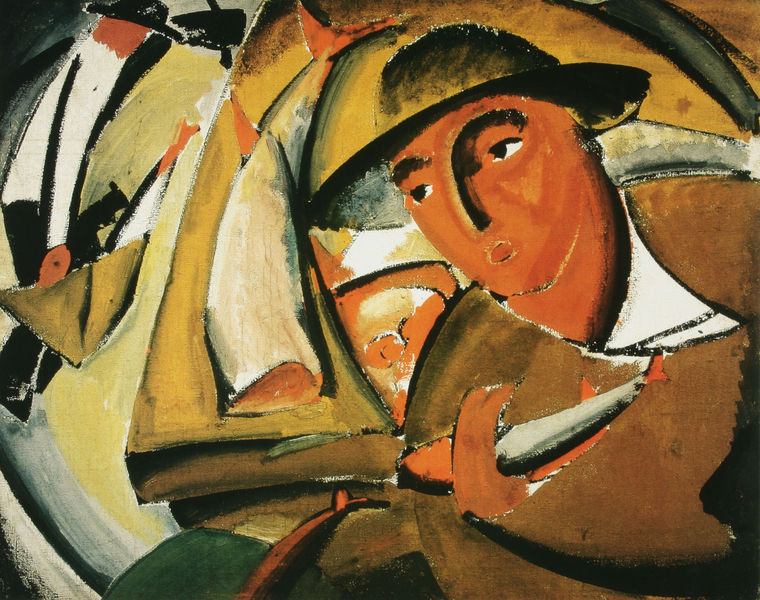
Titel: Fischverkäufer
Künstler: Wladimir Tatlin
Standort: Moskau
Institution: Tretjakov Galerie
Schlagwörter: hand, mann, weiß, gelb, grün, kubismus, ocker, bewegung, braun, hut, mund, nase, orange, schwarz, beige, expressionismus, hemd, hose, augen, gesicht, kragen, mensch, messer, pastos, boot, rund, schwung, segel, bogen, fischer, formen, hat, duktus, korb, krempe, gebogen, soldat, gesciht, fisch, picasso, man, richtung, urwald, fische, abstract, angler, colors, franz marc, shapes, fish, ocke, einkäufer, safari, vorwärtsdrängend, zerteilt, triangle, knife, strange, restaurant, fisher, humanoid, detective, advenutre